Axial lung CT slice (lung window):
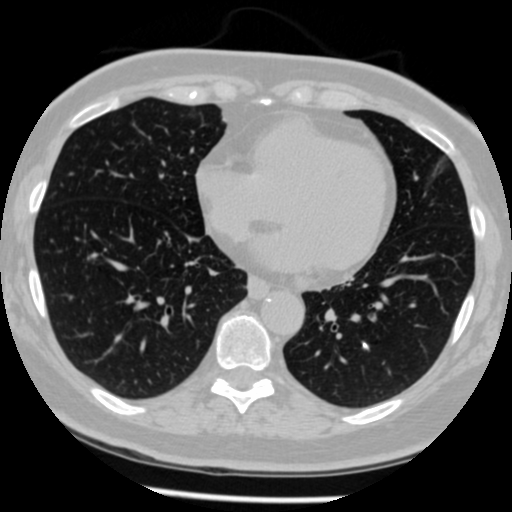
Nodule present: no